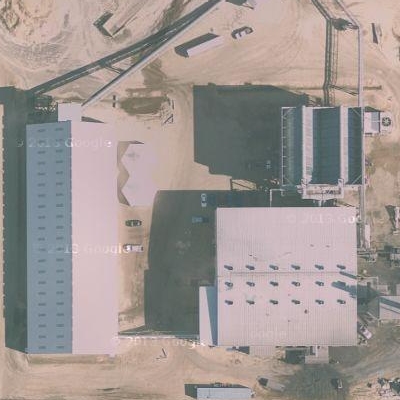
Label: Industry